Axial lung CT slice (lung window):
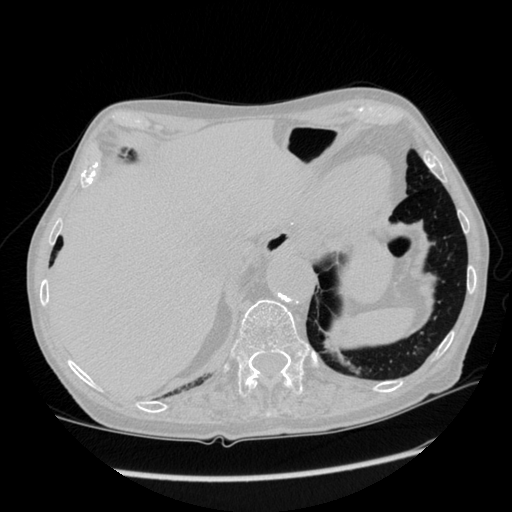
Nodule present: no